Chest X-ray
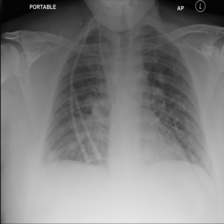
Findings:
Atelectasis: negative
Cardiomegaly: negative
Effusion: negative
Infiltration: negative
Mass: positive
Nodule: negative
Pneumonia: negative
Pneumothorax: negative
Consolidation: negative
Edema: negative
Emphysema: negative
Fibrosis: negative
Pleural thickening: negative
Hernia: negative